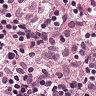
Metastatic tissue present: no